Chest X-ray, AP view. Patient: 59 years old, sex F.
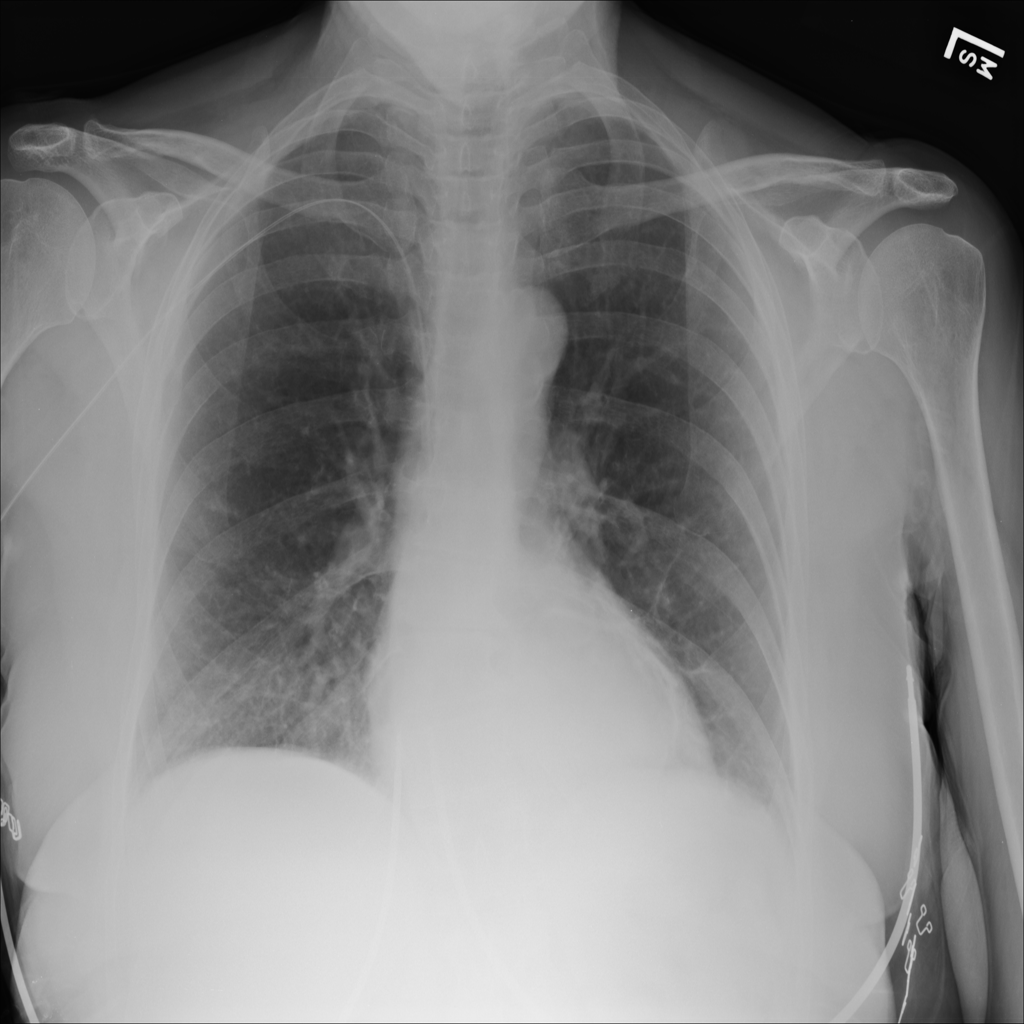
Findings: No Finding